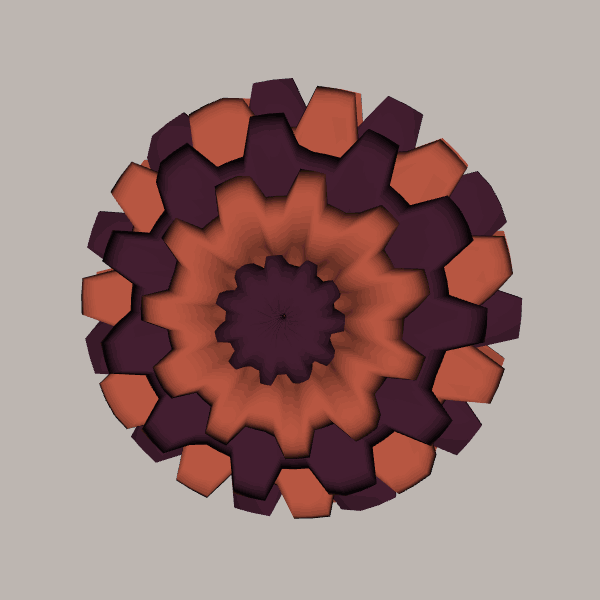
Background: light